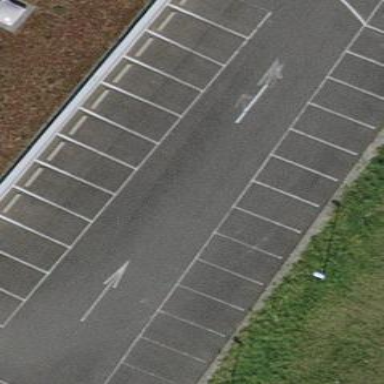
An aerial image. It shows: Parking area with surface.